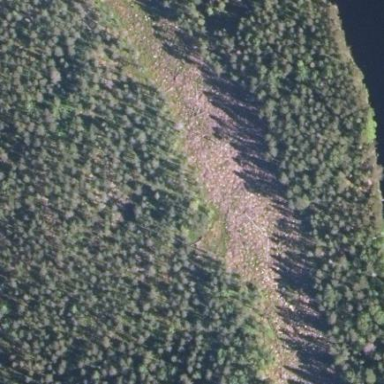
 likely man-made clearing in the landscape."